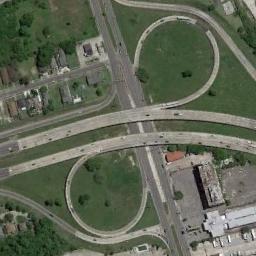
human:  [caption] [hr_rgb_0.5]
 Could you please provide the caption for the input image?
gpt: The overpass is on the grass next to some houses .

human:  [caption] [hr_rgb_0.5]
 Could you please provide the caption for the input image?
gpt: There is an overpass and two black cars .

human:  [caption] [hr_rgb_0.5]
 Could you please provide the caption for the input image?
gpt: The overpass is over the roads and the overpass is flanked by some buildings and green space .

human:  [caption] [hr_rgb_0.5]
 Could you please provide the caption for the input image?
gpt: There are several buildings of different shapes beside the overpass .

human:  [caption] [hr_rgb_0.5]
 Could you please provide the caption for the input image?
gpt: There are green meadows and some buildings beside the overpass .